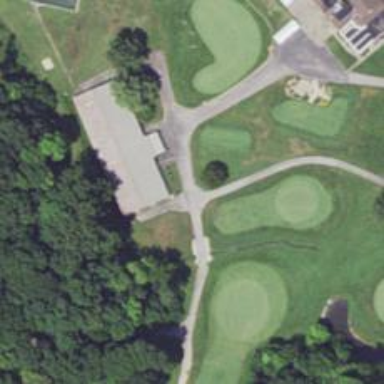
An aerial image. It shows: Golf cartpath that is also road path.